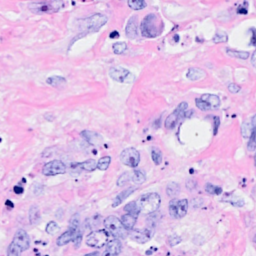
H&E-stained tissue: Breast